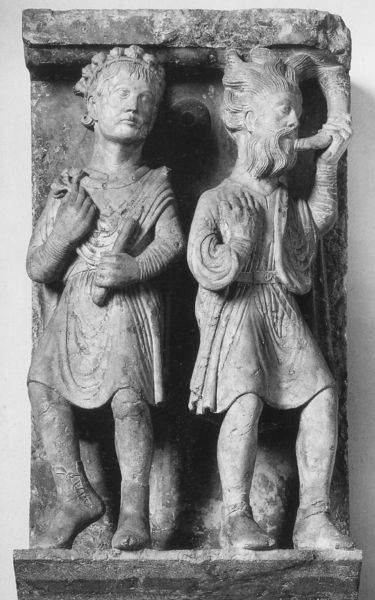
Titel: Monatsreliefs
Institution: Ferrara, Dommuseum
Schlagwörter: fuß, hand, kopf, mann, umhang, frisur, grau, haar, kleid, kleider, männer, schwarz, säule, weiss, gürtel, rock, bart, arm, falten, gesicht, halten, sockel, stehen, stein, füllhorn, horn, hände, figur, gewand, haare, stehend, musiker, krone, locken, skulptur, statue, beine, relief, bein, zwei, stab, füsse, figuren, soldaten, spielen, bildhauerei, knie, stehende, steht, stiefel, kranz, kapitell, römer, statuen, toga, mittelalter, hochkant, spiele, blasen, standbild, steinblock, harre, manner, ha